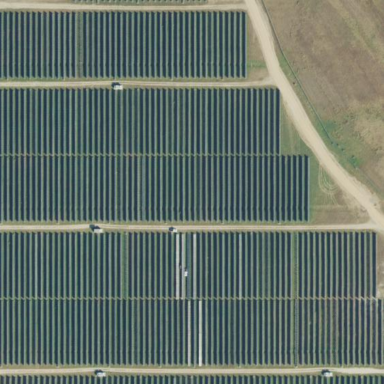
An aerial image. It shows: Solar power plant enclosed by fence. The plant generates electricity using photovoltaic technology.